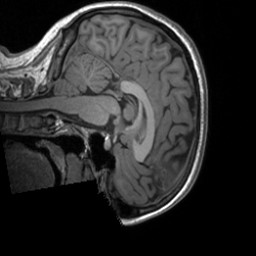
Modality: T1w
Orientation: sagittal
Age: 25
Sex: female
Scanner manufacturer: siemens
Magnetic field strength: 3 T
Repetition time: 1.9 s
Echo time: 0.00226 s